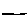
Label: line